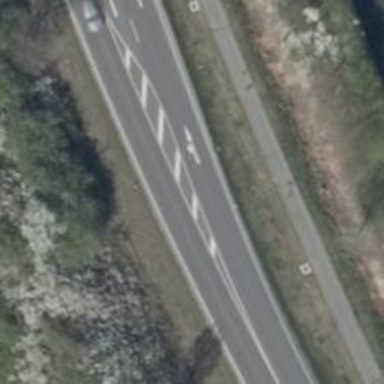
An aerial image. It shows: Asphalt road classified as primary highway.